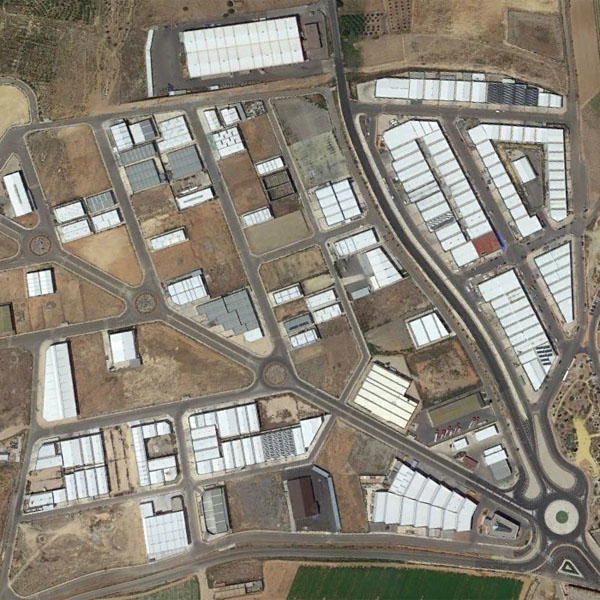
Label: Industrial